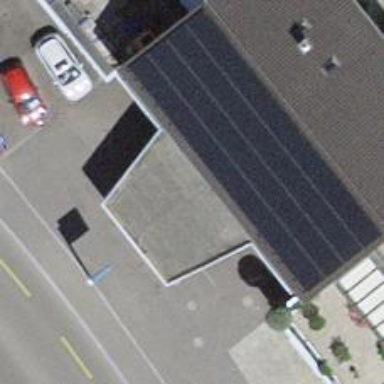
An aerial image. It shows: Building that serves as fuel station.